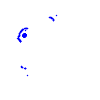
Particle: pion